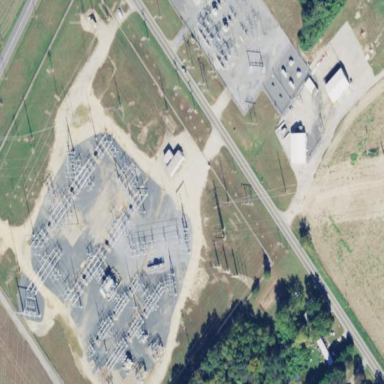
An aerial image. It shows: Power substation.